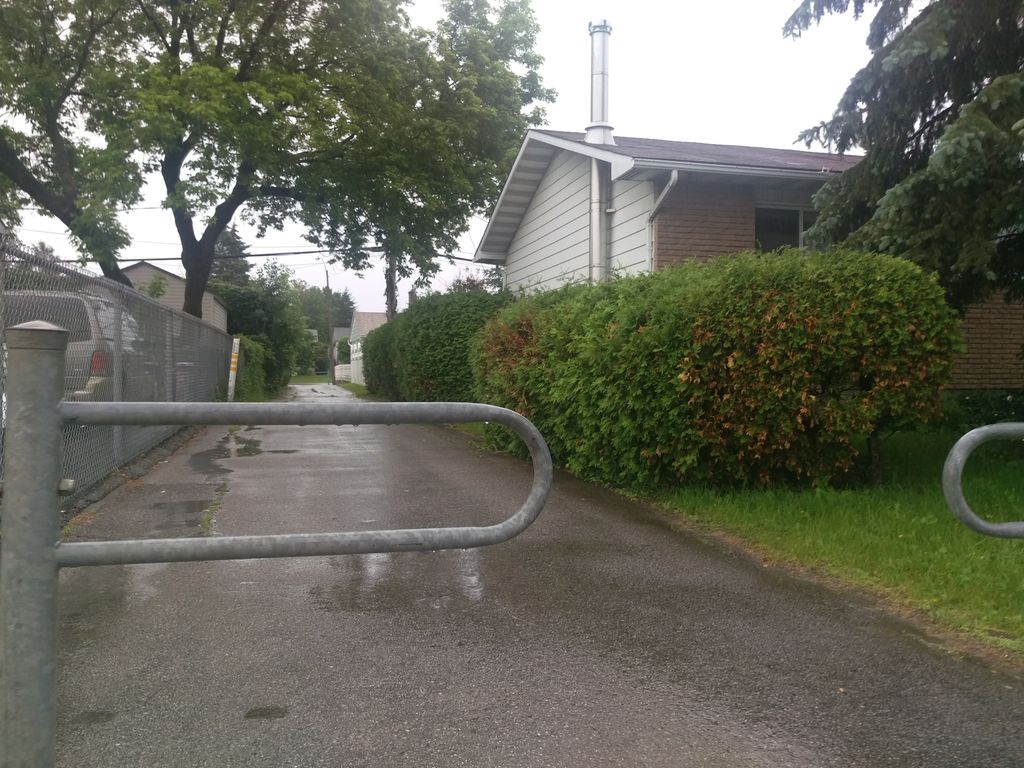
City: ottawa-gatineau